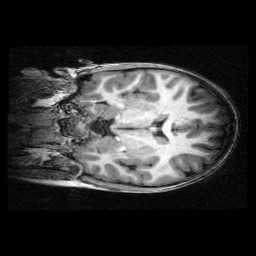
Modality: T1w
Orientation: coronal
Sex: female